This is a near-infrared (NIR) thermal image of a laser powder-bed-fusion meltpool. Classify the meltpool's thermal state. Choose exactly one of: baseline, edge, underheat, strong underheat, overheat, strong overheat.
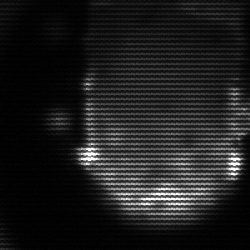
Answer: baseline